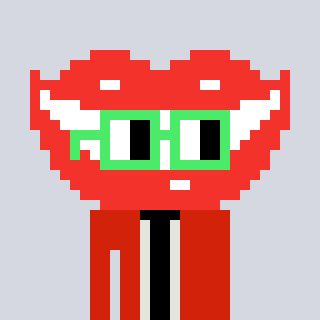
a pixel art character with square light green glasses, a smile-shaped head and a red-colored body on a cool background